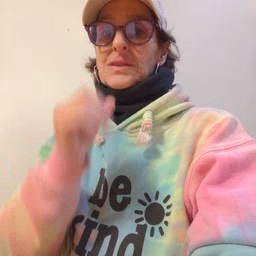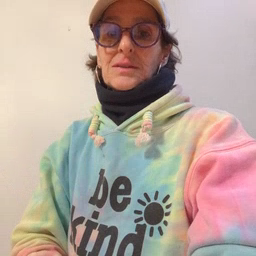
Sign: drink